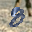
Label: 8